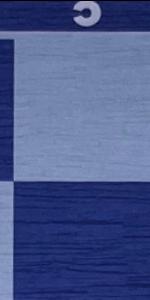
Label: Empty